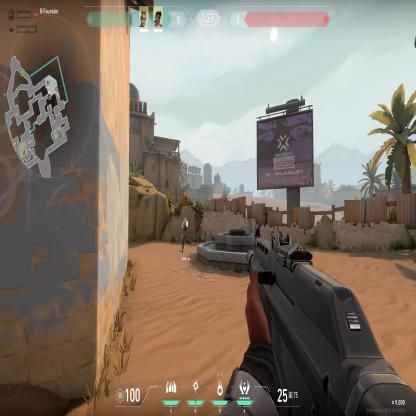
Label: teammate